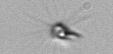
Label: Calciopappus